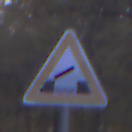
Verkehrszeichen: BeweglicheBruecke
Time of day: Night
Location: Outdoor (Suburban)
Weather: PartlyCloudy
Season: NotSpecified
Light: Artificial